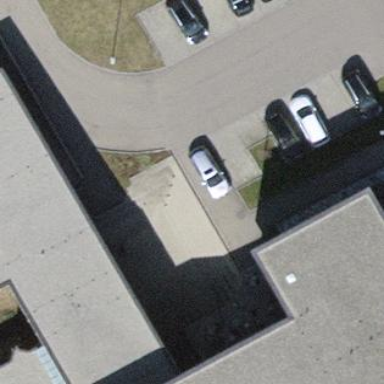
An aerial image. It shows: Parking area.